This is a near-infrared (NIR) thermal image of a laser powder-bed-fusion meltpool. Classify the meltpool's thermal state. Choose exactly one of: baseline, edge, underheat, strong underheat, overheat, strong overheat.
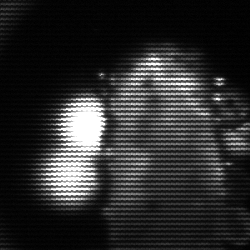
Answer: strong underheat